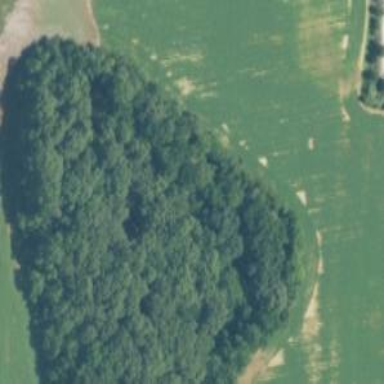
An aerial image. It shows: Beautiful woodland area.